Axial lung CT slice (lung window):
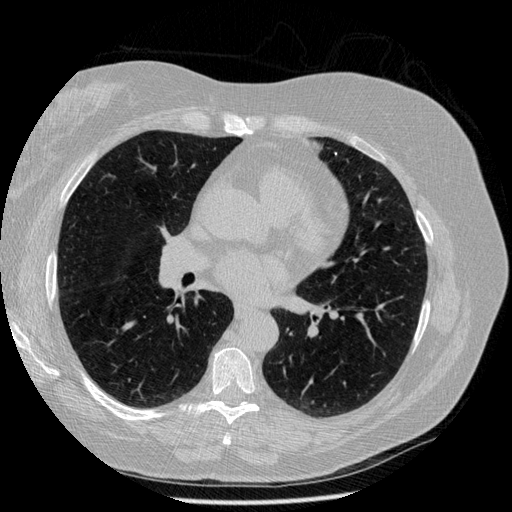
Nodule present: no